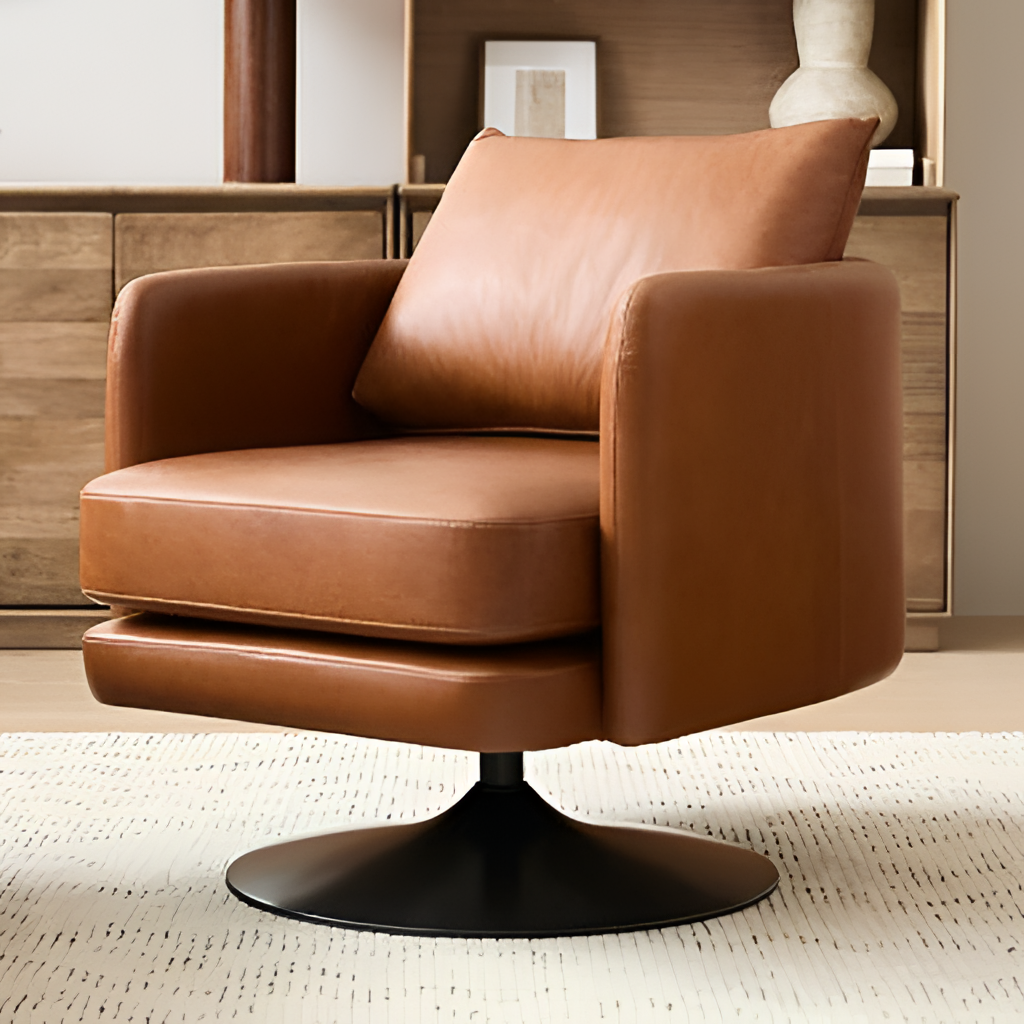
living room, leather chair, beige wood flooring, with plank pattern, beige paint wallpaper, with solid pattern, modern